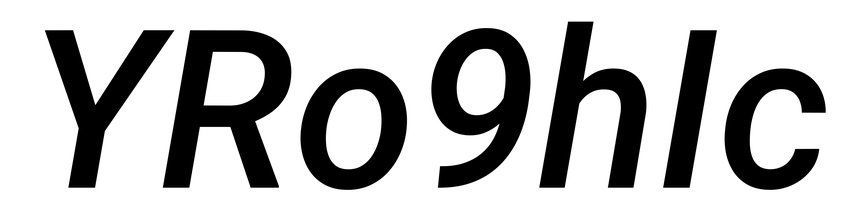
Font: Roboto-Italic_Medium_Italic